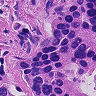
Metastatic tissue present: yes